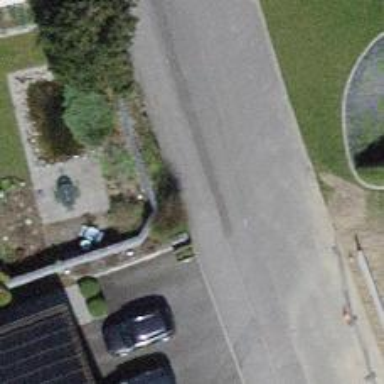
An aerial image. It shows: Sidewalk.